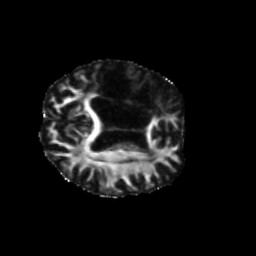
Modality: FA
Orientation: axial
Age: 66
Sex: female
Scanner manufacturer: siemens
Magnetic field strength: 3 T
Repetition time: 5.25 s
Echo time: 0.08 s